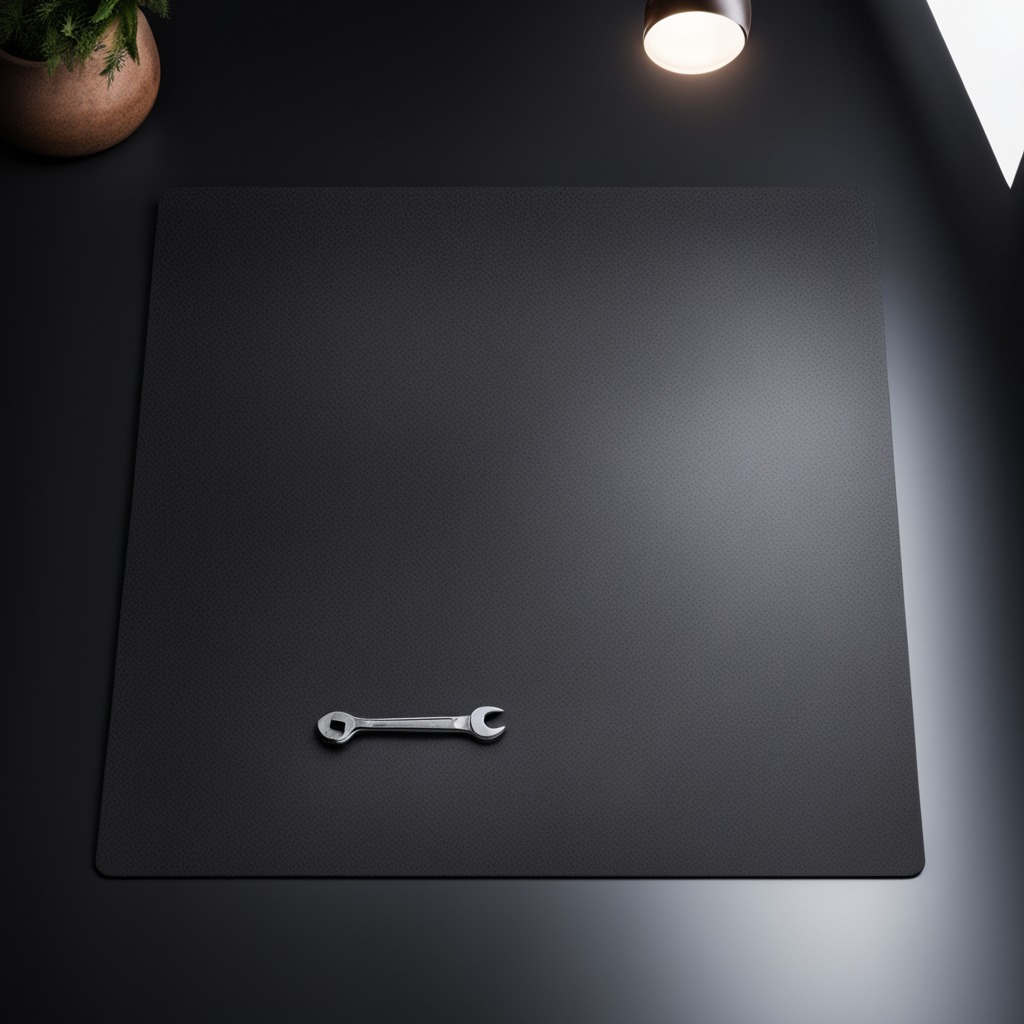
A wrench lying on the clean granite tabletop covered with a black rubber mat inside a workshop under bright overhead lighting crisp shadows high clarity worn but beneath the mat.